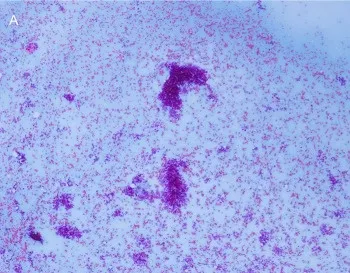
The cytology of the mediastinal mass showed small round/oval cells with high nuclear/cytoplasmic ratio, consistent with primary SCC. 40x.
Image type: pathology (gram)